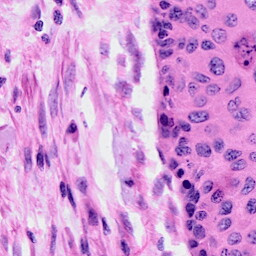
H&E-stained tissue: Cervix